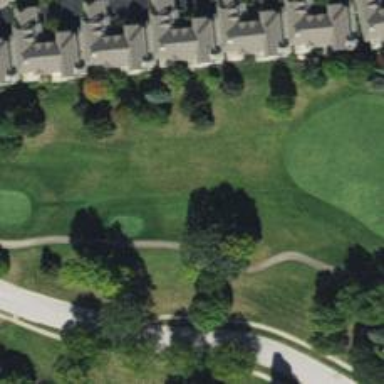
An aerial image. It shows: Path for both roads and golfers.